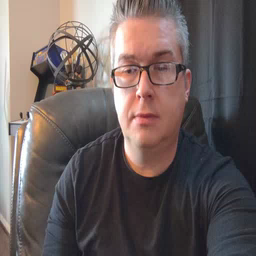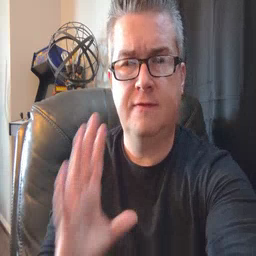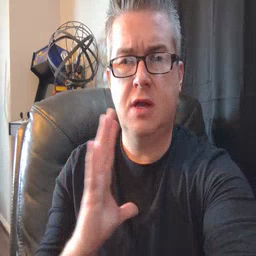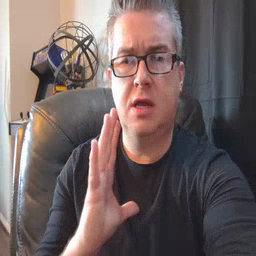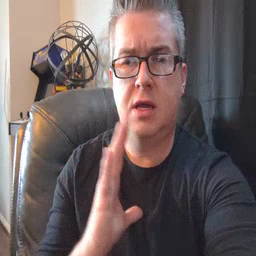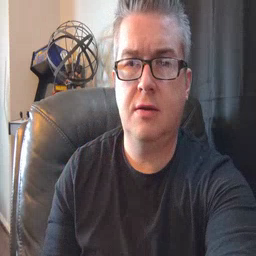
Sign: fine